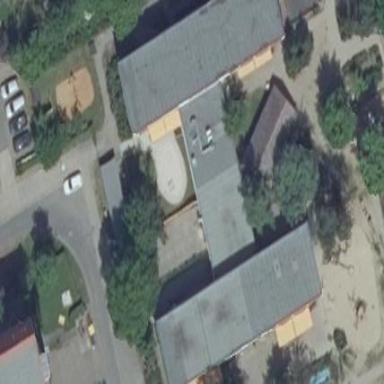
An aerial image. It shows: Kindergarten building.